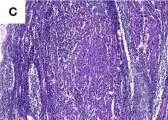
(C) hematoxylin and eosin staining of the enlarged lymph nodes adjacent to the abdominal aorta. The SCC area had a nest-like distribution of the tumor cells, patchy necrosis, pathological karyorrhexis, and invasive growth.
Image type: pathology (h&e)